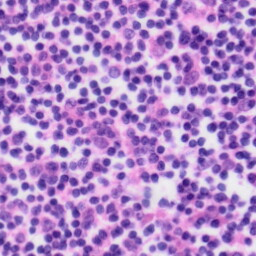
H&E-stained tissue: Tonsil